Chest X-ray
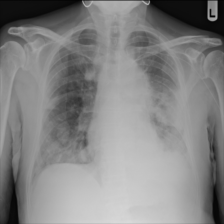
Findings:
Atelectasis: negative
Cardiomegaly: negative
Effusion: negative
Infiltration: negative
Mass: positive
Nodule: negative
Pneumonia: negative
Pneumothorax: negative
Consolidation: negative
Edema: negative
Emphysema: negative
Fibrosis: negative
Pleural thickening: negative
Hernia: negative